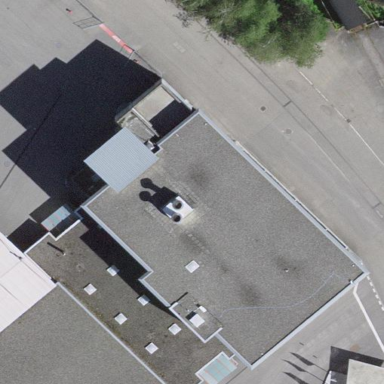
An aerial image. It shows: Industrial building.